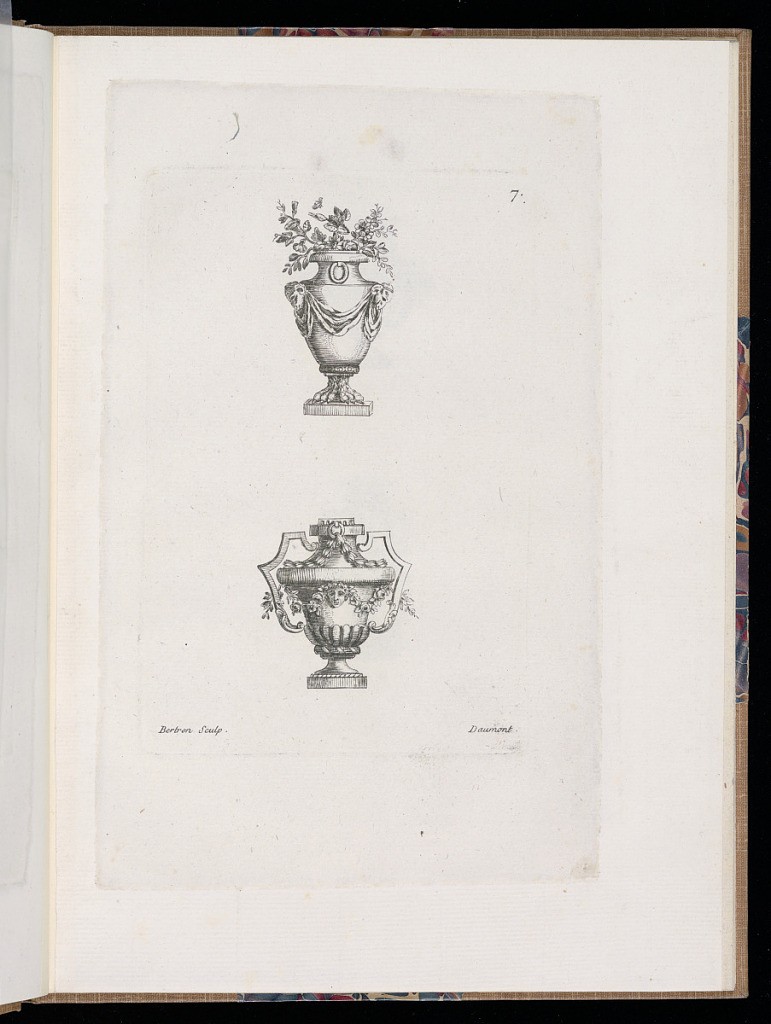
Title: Ornamental Vase Designs
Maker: Théodore Bertren, active in France, 18th century
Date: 1772
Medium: Engraving on paper
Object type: Print
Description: Two vases, one above the other. The vase on top is in the shape of an urn and has flowers emerging from the mouth. The vase has goat heads on either side, with drapery across the body of the vase, connecting behind the heads of the goats. The vase has a claw foot. The bottom vase has two handles and is decorated with garland, mascaron, fluting, and gadrooning ornamentation. The plate is signed and numbered.